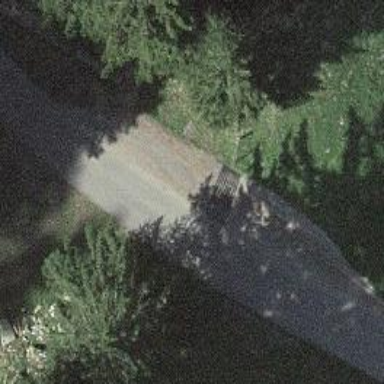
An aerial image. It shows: Passing place on the road.